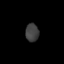
Tissue: lung
Cell type: Others
Senescence score: 0.215
Nuclear area (px): 238
Mean DAPI intensity: 62.777